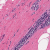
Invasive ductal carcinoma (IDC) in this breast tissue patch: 0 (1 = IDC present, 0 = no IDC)